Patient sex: M
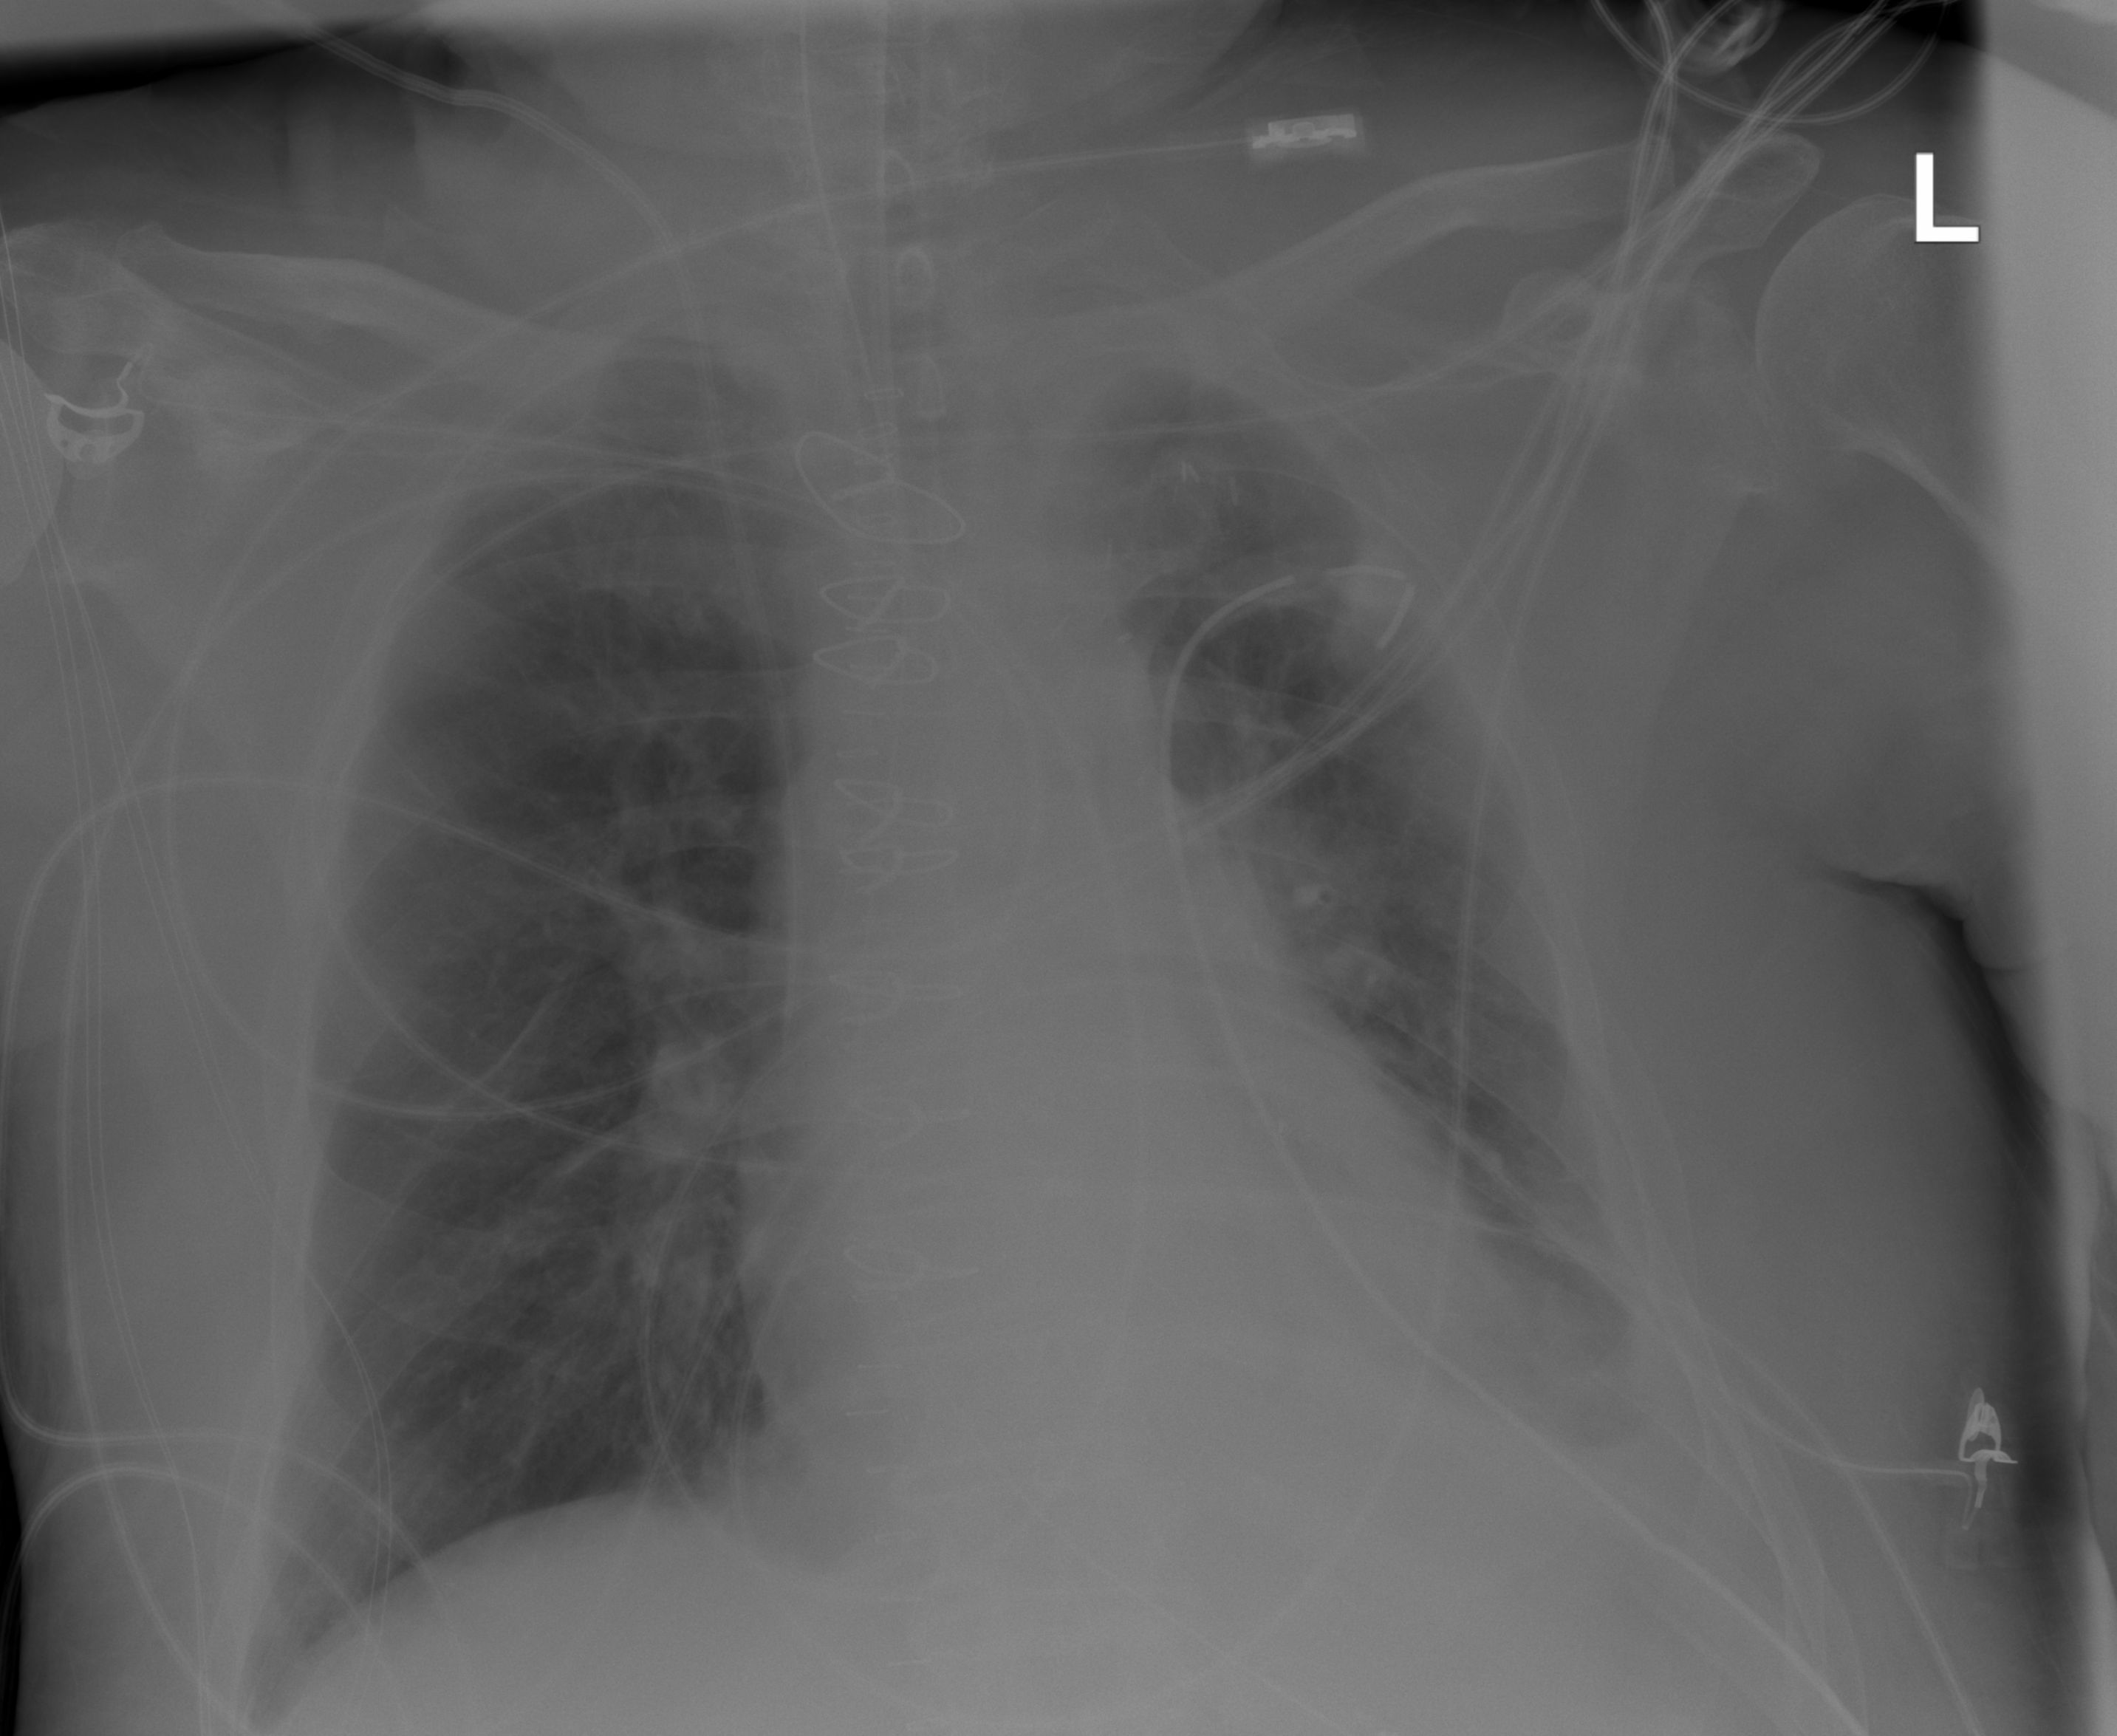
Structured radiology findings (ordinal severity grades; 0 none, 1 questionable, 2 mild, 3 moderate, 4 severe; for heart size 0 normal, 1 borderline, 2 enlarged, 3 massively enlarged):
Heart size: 2
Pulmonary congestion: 2
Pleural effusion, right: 0
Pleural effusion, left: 2
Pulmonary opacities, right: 0
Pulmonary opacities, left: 2
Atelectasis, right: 0
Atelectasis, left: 2